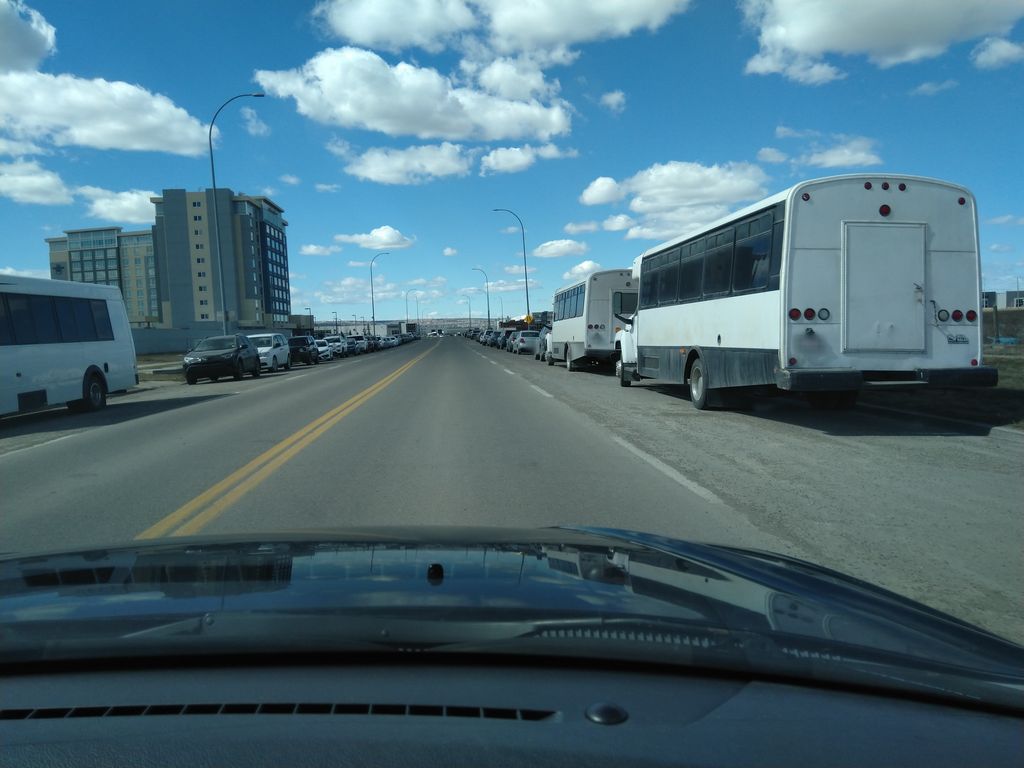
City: calgary